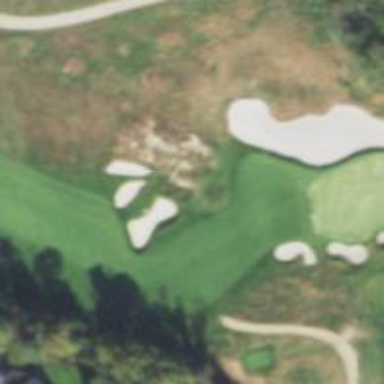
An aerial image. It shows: Golf hole.